Question: I'm currently building an HTML/CSS table that shows values and colors each cell with either red/yellow/green or grey/white, according to some underlying logic.
Problem now is, that some columns need to be merged - including their different colors being diagonally split, i.e. like this:

While I can easily color the normal cells, I'm still looking for a elegant solution for the split cells. The only idea I have so far is to use background picture for each color combination. However, I'm wondering if there's a better, native-CSS solution?
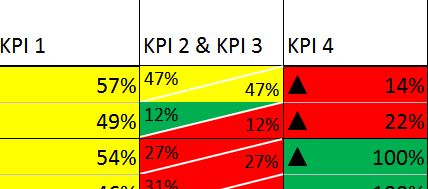
Answer: You could do this with pseudo elements and css triangles.
Like so:
<URL>
## Markup
'''
<div class="cell">
<div class="top">50%</div>
<div class="bottom">40%</div>
</div>
'''
## CSS
'''
.cell
{
width: 100px;
height:40px;
color: white;
position: relative;
line-height: 20px;
}
.bottom
{
text-align: right;
}
.cell div:before
{
content: '';
display: inline-block;
position: absolute;
width: 0px;
height: 0px;
border-style: solid;
z-index: -1;
}
.top:before
{
border-width: 40px 100px 0 0;
border-color: green transparent transparent transparent;
}
.bottom:before
{
border-width: 0 0 40px 100px;
border-color: transparent transparent red transparent;
top:1px;
left:1px;
}
'''